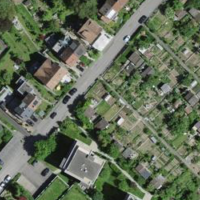
EUNIS habitat code: 53
Species observed at this site:
Lapsana communis
Prunella vulgaris
Lysimachia punctata
Tanacetum parthenium